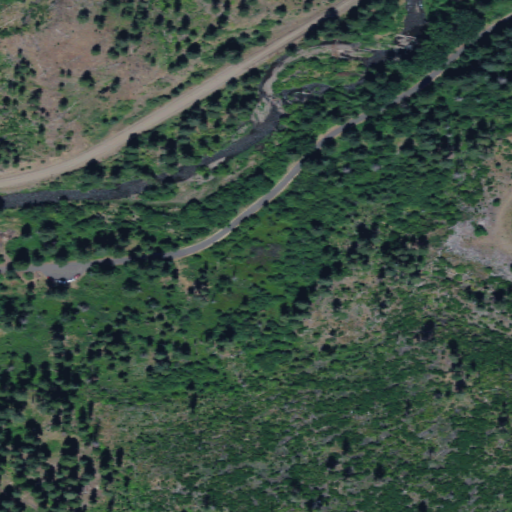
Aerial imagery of valley in Washington named Hixon Canyon containing evergreen forest, shrub, open development, grassland, and low intensity development